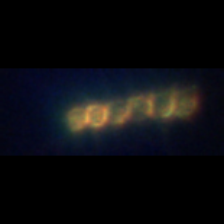
Taxon: Chaetoceros
Group: Diatoms